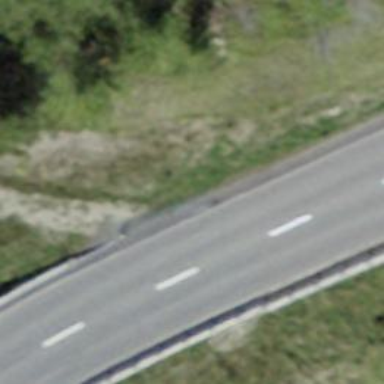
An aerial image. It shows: Secondary road with asphalt surface.